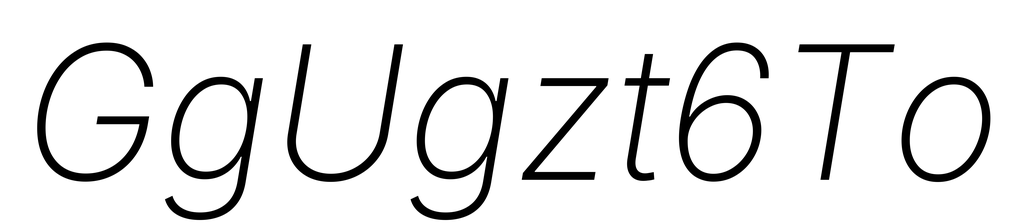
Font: Inter-Italic_ExtraLight_Italic